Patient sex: M
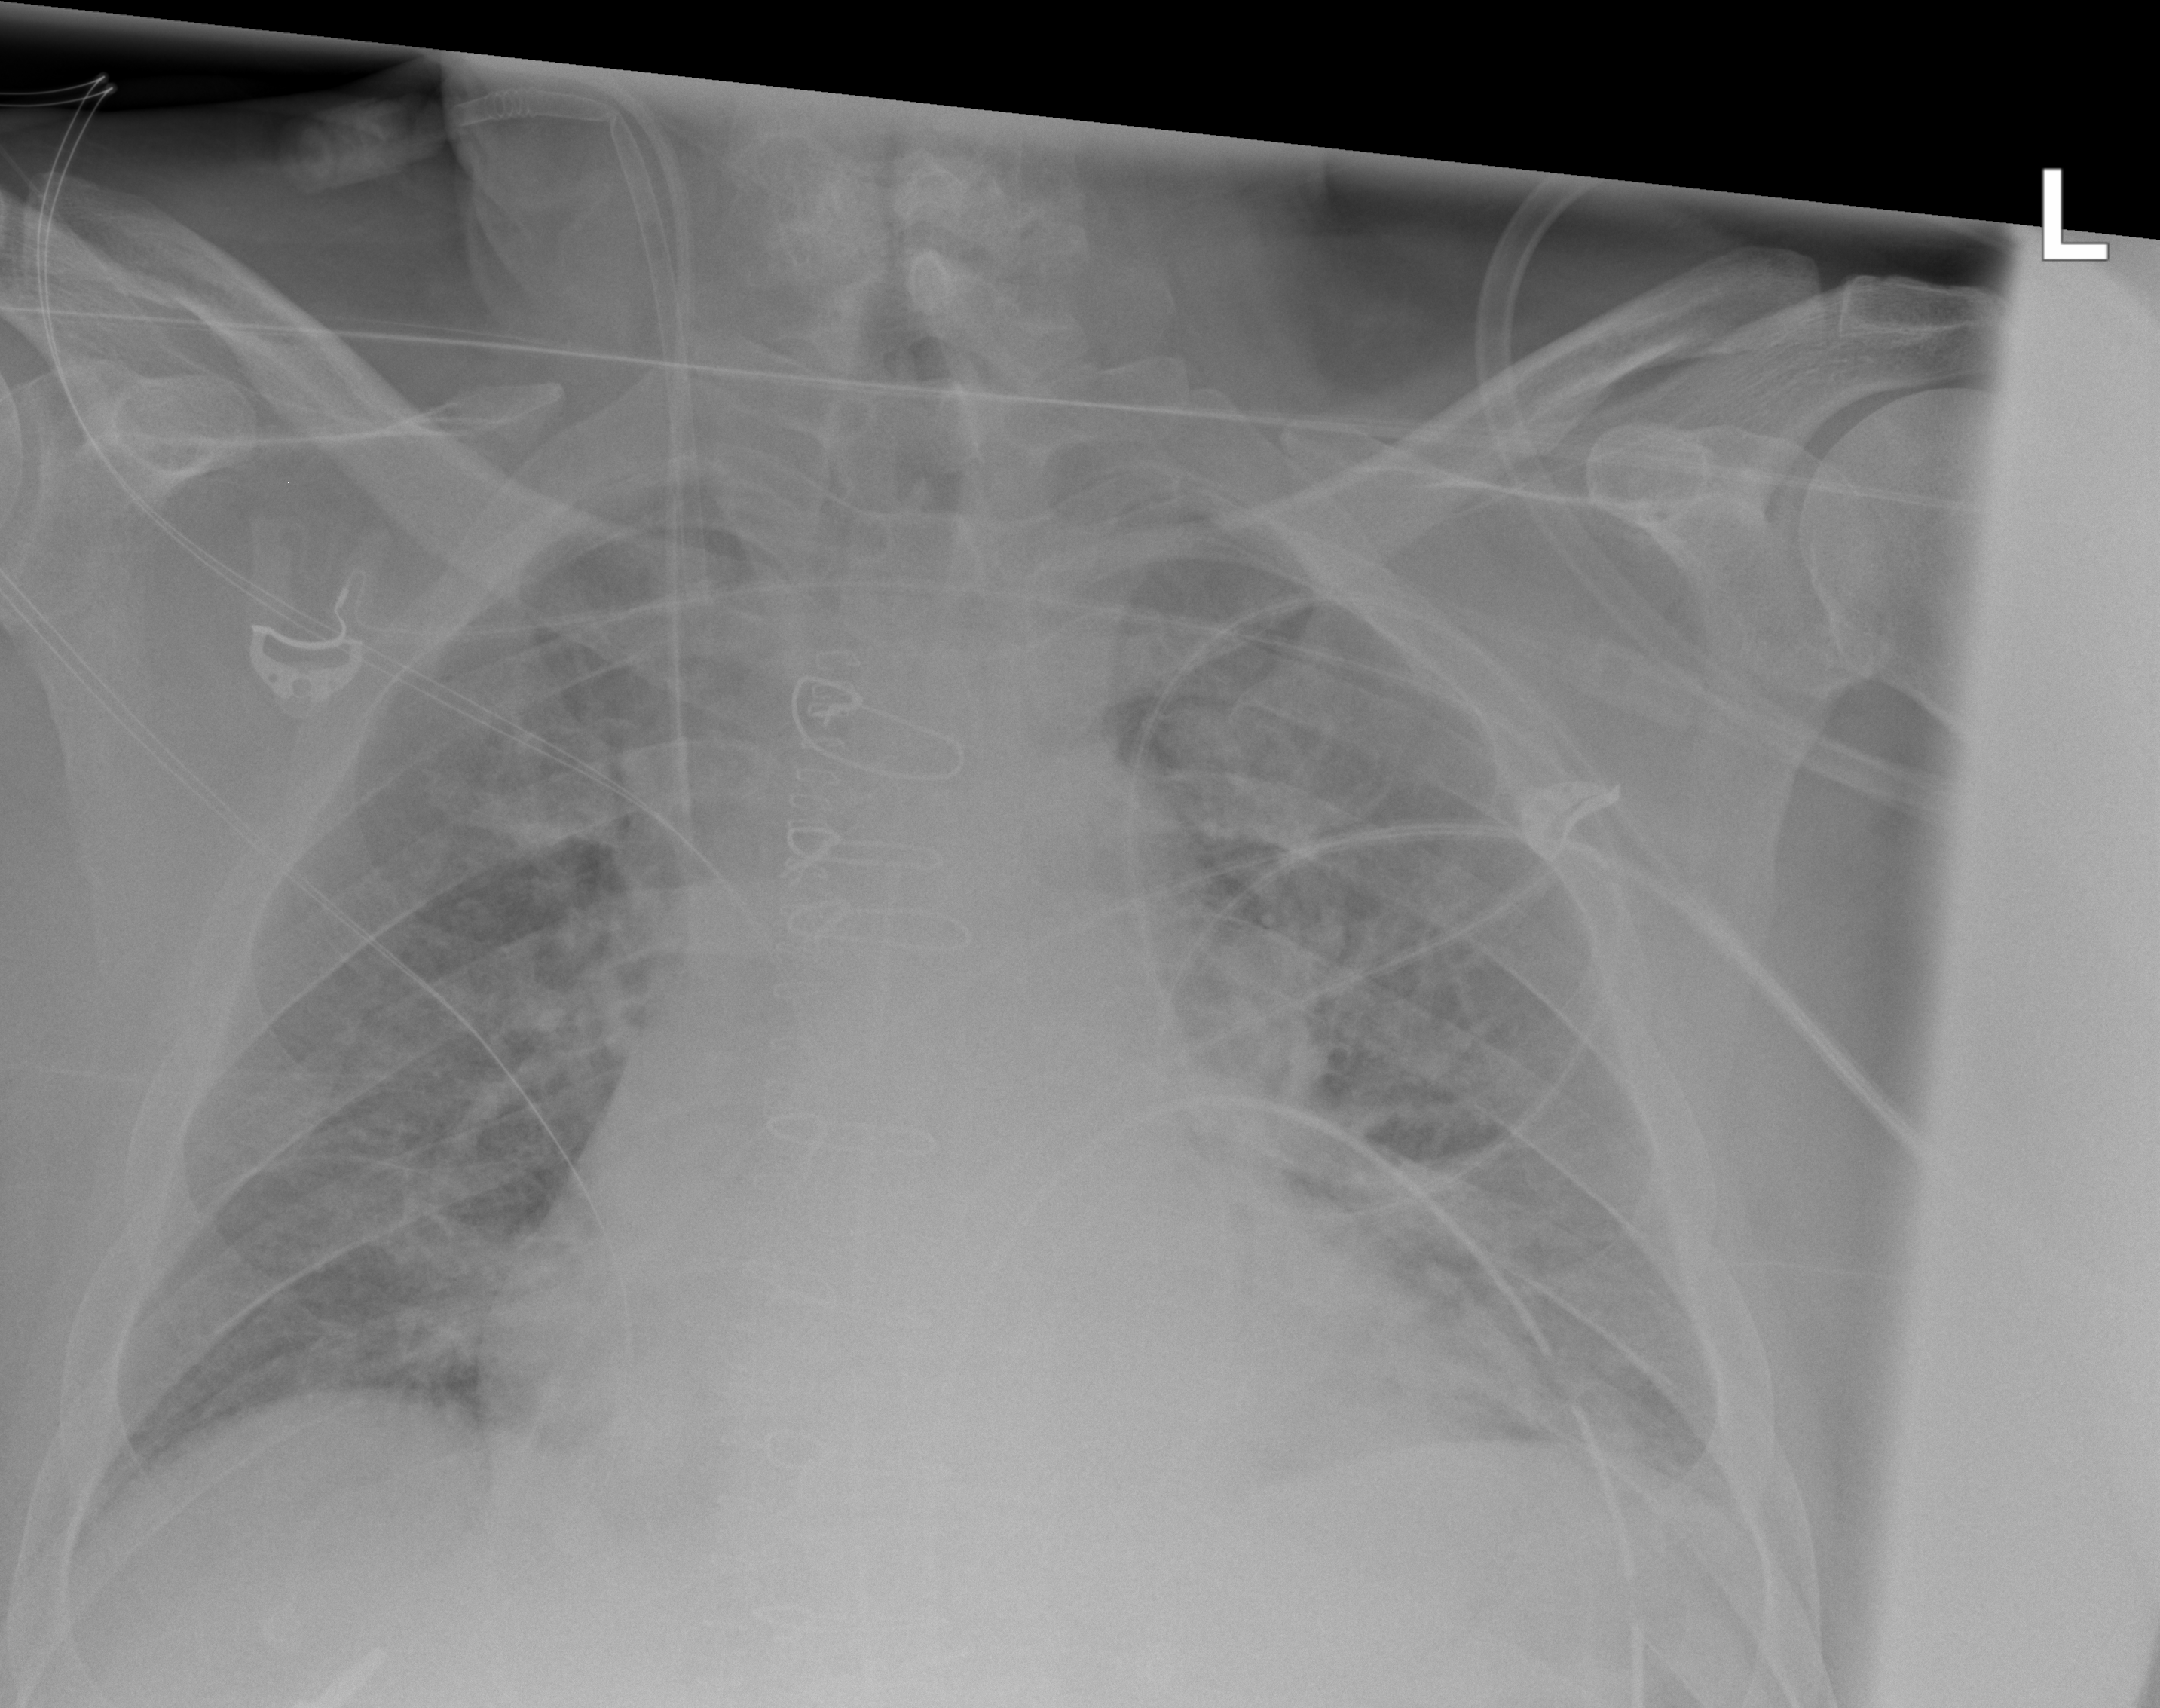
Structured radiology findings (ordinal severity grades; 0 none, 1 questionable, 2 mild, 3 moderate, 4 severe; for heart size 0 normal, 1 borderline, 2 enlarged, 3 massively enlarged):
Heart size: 2
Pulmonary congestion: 2
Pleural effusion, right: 0
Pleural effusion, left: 0
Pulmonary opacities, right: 0
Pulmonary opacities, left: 2
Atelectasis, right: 2
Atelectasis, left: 2